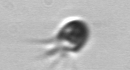
Label: Balanion